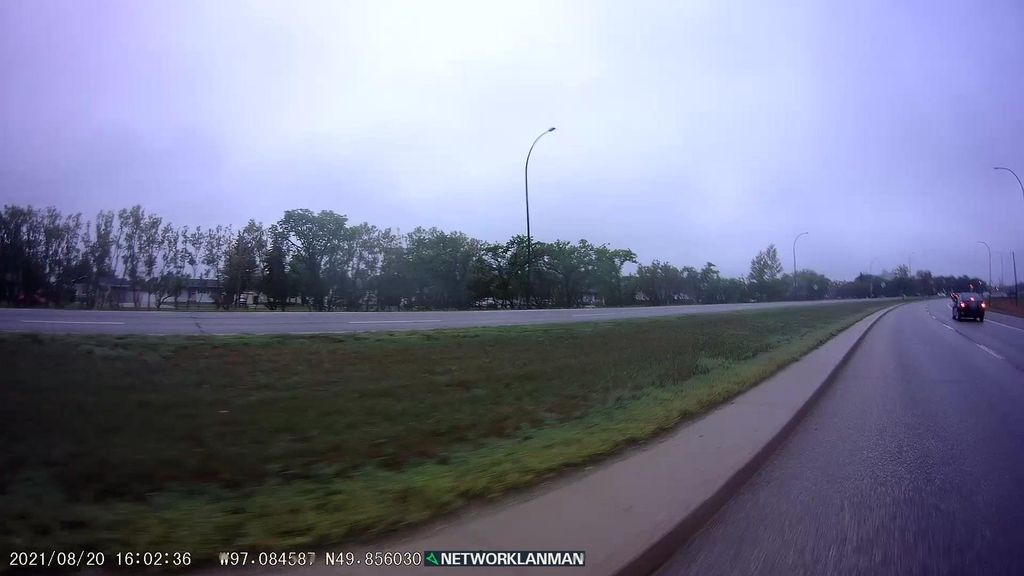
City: winnipeg